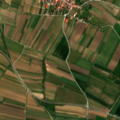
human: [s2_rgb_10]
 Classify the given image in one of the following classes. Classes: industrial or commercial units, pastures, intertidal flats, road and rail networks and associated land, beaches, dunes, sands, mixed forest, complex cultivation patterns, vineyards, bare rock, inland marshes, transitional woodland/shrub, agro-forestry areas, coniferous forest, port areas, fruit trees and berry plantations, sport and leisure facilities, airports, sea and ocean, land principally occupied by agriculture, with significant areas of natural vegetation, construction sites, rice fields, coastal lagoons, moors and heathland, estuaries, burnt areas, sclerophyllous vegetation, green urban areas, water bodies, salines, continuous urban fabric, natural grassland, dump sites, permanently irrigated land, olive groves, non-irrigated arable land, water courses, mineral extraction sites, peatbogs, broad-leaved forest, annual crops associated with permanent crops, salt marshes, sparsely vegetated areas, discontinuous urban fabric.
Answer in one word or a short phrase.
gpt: non-irrigated arable land, vineyards, complex cultivation patterns